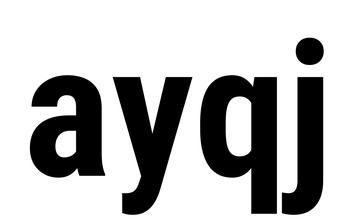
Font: Roboto_Condensed_Bold